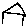
Label: house